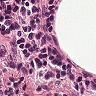
Metastatic tissue present: no